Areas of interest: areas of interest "Driving School"
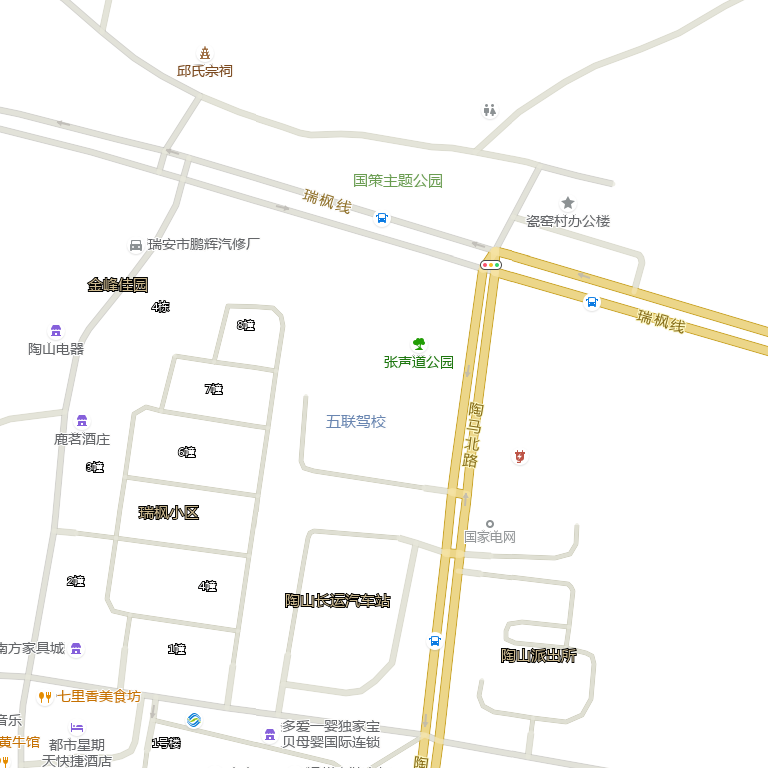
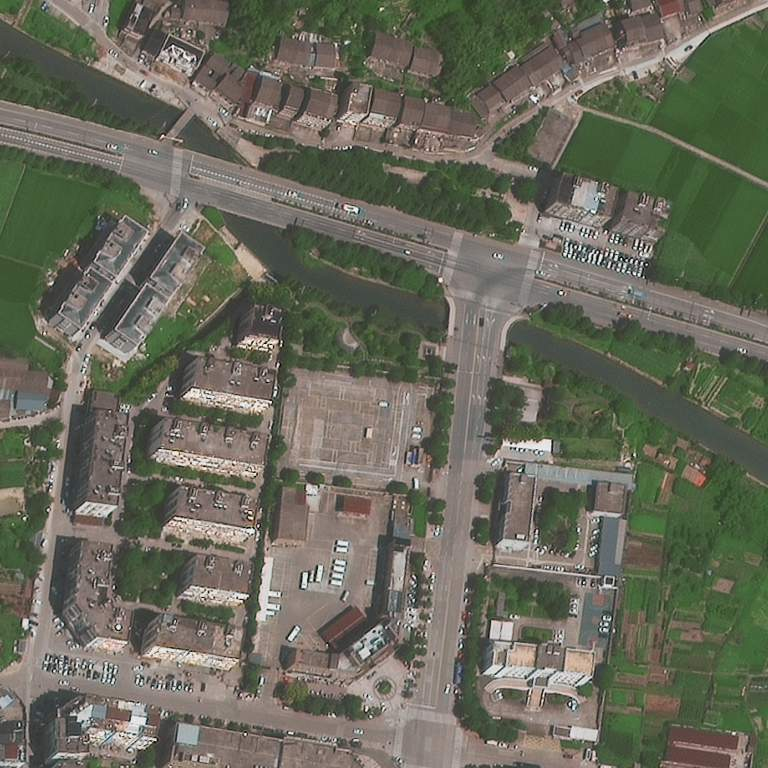